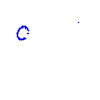
Particle: kaon